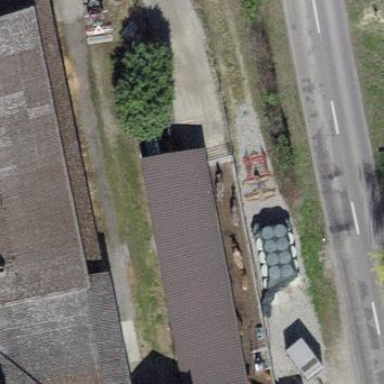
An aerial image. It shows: Barn with flat roof.